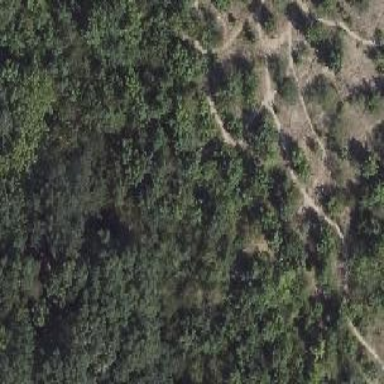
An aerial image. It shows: Dirt path.